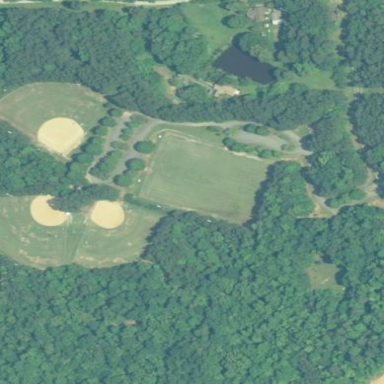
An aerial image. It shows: Park with multi-sport facilities.